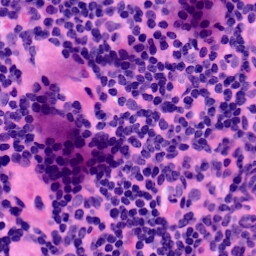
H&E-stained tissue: LymphNode